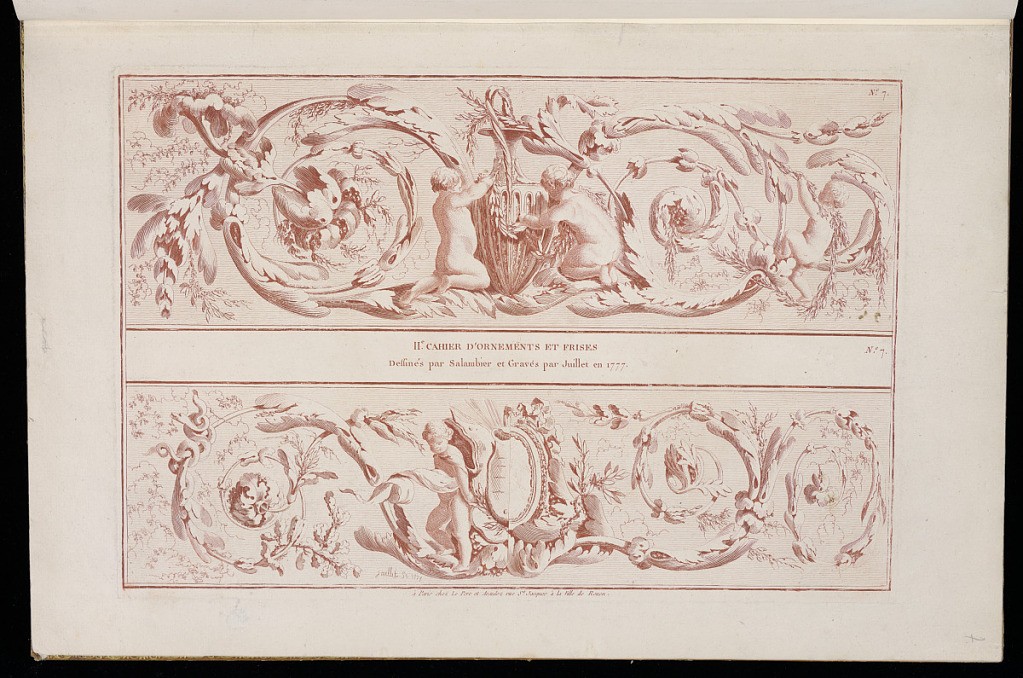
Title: Title Page and Frieze Designs
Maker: Henri Sallembier, French, ca. 1753 - 1820
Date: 1777
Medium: Etching and engraving in red ink on laid paper
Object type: Print
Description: Title page and two frieze designs with foliate scrolls, scrolling leaves (rinceaux), rosettes, snakes, putti, fluted vase, and a cartouche. The plate is titled, numbered, dated, and signed.